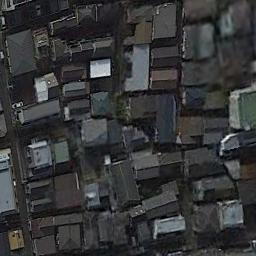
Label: dense_residential